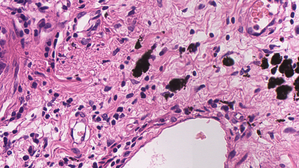
Tumor epithelial tissue: no
Tumor-associated stroma tissue: yes
Normal tissue: no